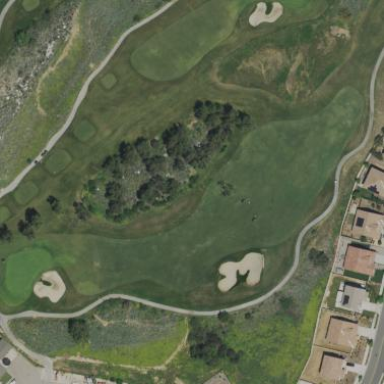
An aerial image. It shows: Rough area on grassy golf course.